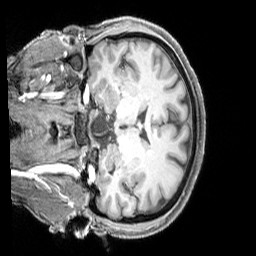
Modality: T1w
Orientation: coronal
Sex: female
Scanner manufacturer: siemens
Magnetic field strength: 3 T
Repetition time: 2.3 s
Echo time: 0.00226 s